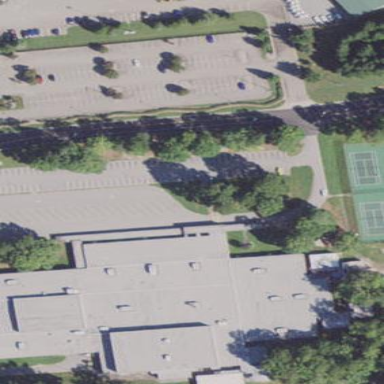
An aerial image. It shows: School building.